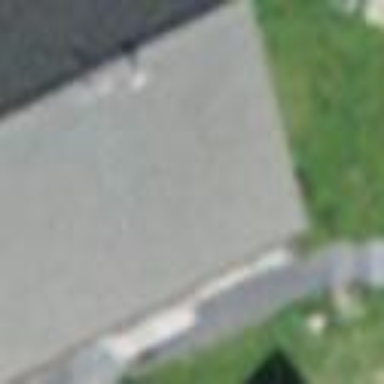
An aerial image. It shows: Simple house.